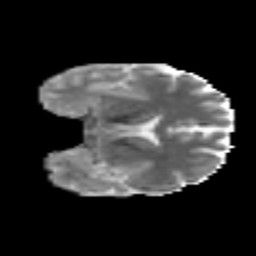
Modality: MD
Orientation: coronal
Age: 44
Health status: ill
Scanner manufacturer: philips
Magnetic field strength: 3 T
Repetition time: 9 s
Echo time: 0.127 s